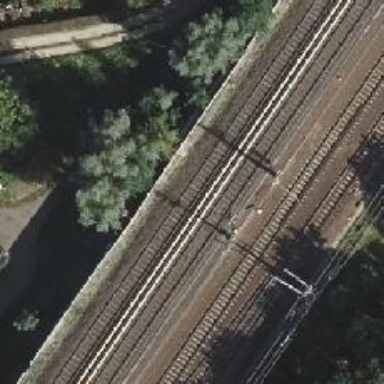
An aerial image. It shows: Railway milestone.